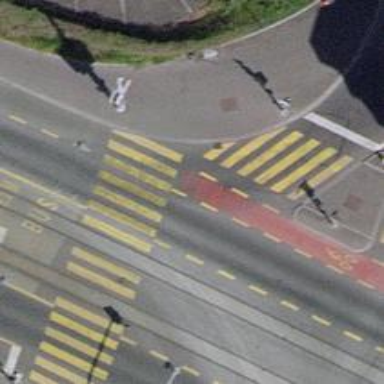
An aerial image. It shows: Crossing with traffic signals.